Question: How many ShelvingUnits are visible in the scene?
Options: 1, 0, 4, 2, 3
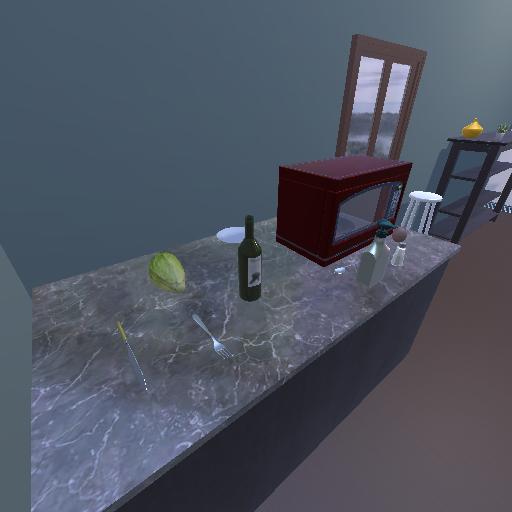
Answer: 1